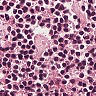
Metastatic tissue present: no